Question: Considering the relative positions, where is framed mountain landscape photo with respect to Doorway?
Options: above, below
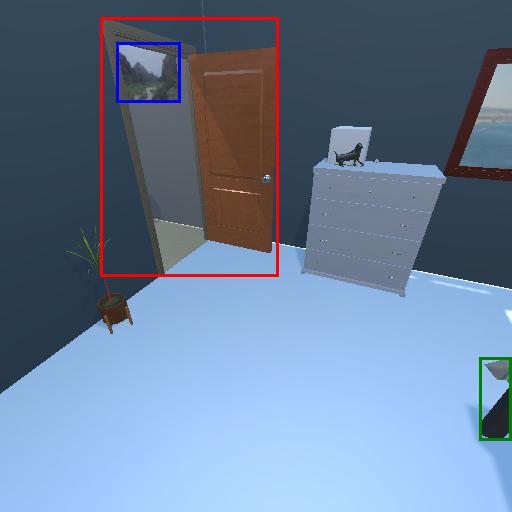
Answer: above